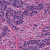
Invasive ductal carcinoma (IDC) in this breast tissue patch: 1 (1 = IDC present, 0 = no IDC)